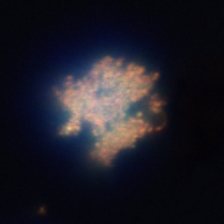
Taxon: Ciliates
Group: Other